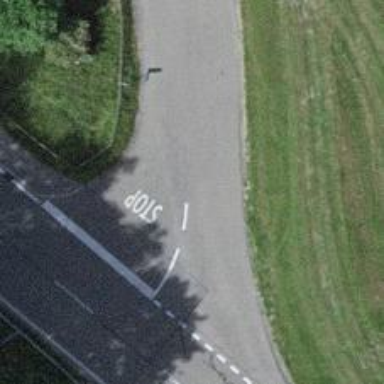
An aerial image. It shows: Unclassified road with asphalt surface.